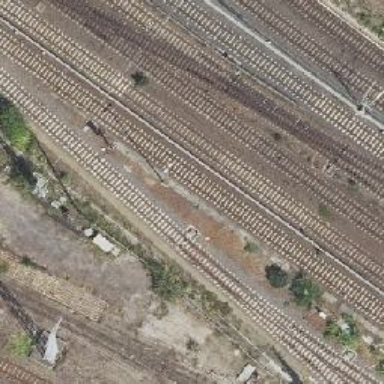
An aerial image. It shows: Railway switch.